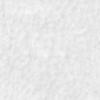
Label: no_change